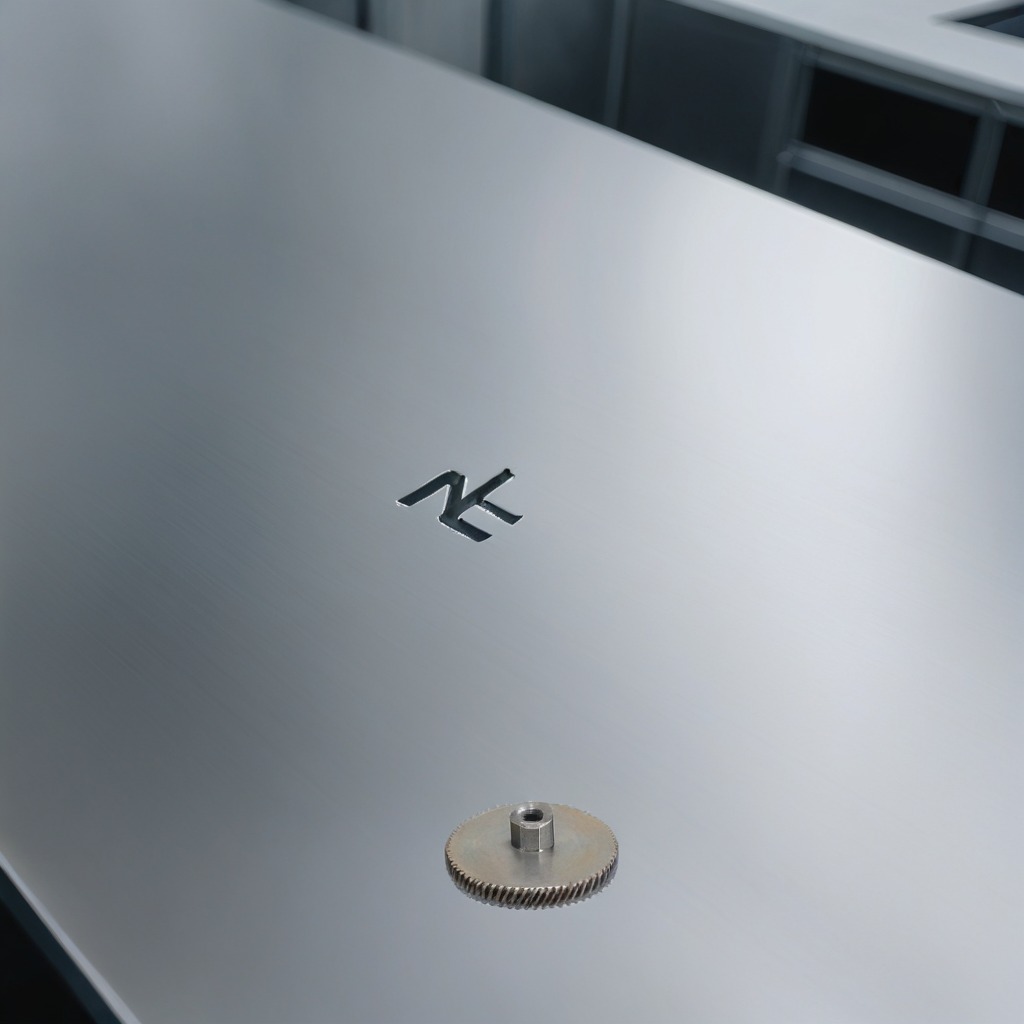
A steel gear with teeth lies on the stainless steel table in a high-end prototyping lab.